Interaction volume radius: 5 \u00c5
Interaction volume height: 20 \u00c5
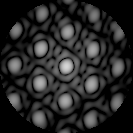
Disorder parameter: 0.1637